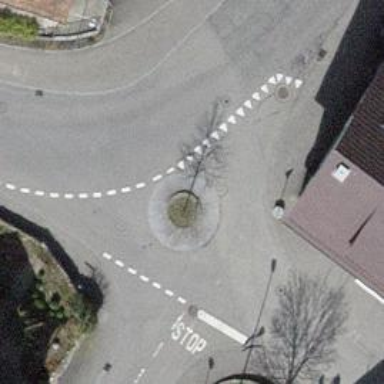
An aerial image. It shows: Traffic calming island.